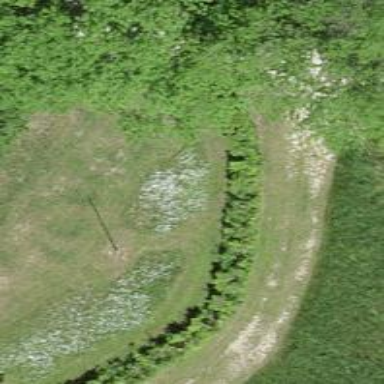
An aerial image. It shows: Hedge barrier.